Question: Is there any way to rotate images around a circular arc like the one shown in the following image.
I tried:
'''
<div id="me_tv_cards">
<img src="cards/clubs_6.png" style="-webkit-transform:rotate(-40deg);">
<img src="cards/clubs_4.png" style="-webkit-transform:rotate(-35deg);">
<img src="cards/clubs_8.png" style="-webkit-transform:rotate(-30deg);">
<img src="cards/clubs_9.png" style="-webkit-transform: rotate(0deg);">
<img src="cards/clubs_10.png" style="-webkit-transform: rotate(10deg);">
<img src="cards/clubs_6.png" style="-webkit-transform: rotate(21deg);">
<img src="cards/clubs_6.png" style="-webkit-transform: rotate(27deg);">
<img src="cards/clubs_6.png" style="-webkit-transform: rotate(40deg);">
</div>
'''
Thanks in advance.

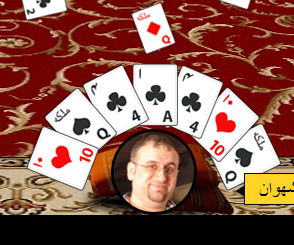
Answer: Using CSS 'transform:rotate(-40deg);' is only half of the answer.
The other half of the answer is to change the rotation point. This can also be done very easily in CSS using the 'transform-origin' style.
In your case, you want something like this:
'''
transform-origin: 50% 180px;
'''
Where the '50%' is half-way across the width of the card, and '180px' is my guess as to how far down away from the card you want the rotation point. (you'll need to adjust that depending on the size of your graphics)
Hope that helps.
ps -- also note: '-webkit-transform' on its own will only work in Chrome and Safari. You should also specify '-moz-transform', '-ms-transform' and 'transform' in order to target all browsers. (a lot of them don't actually need a prefix at all for this these days anyway though)